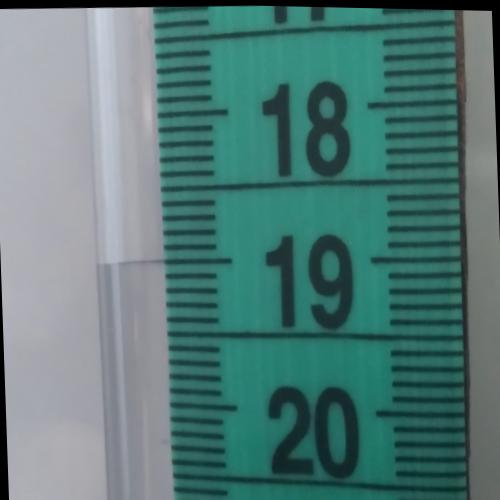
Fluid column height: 19.0 cm